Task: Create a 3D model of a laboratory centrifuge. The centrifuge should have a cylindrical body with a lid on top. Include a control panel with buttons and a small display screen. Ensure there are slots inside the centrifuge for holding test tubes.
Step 578:
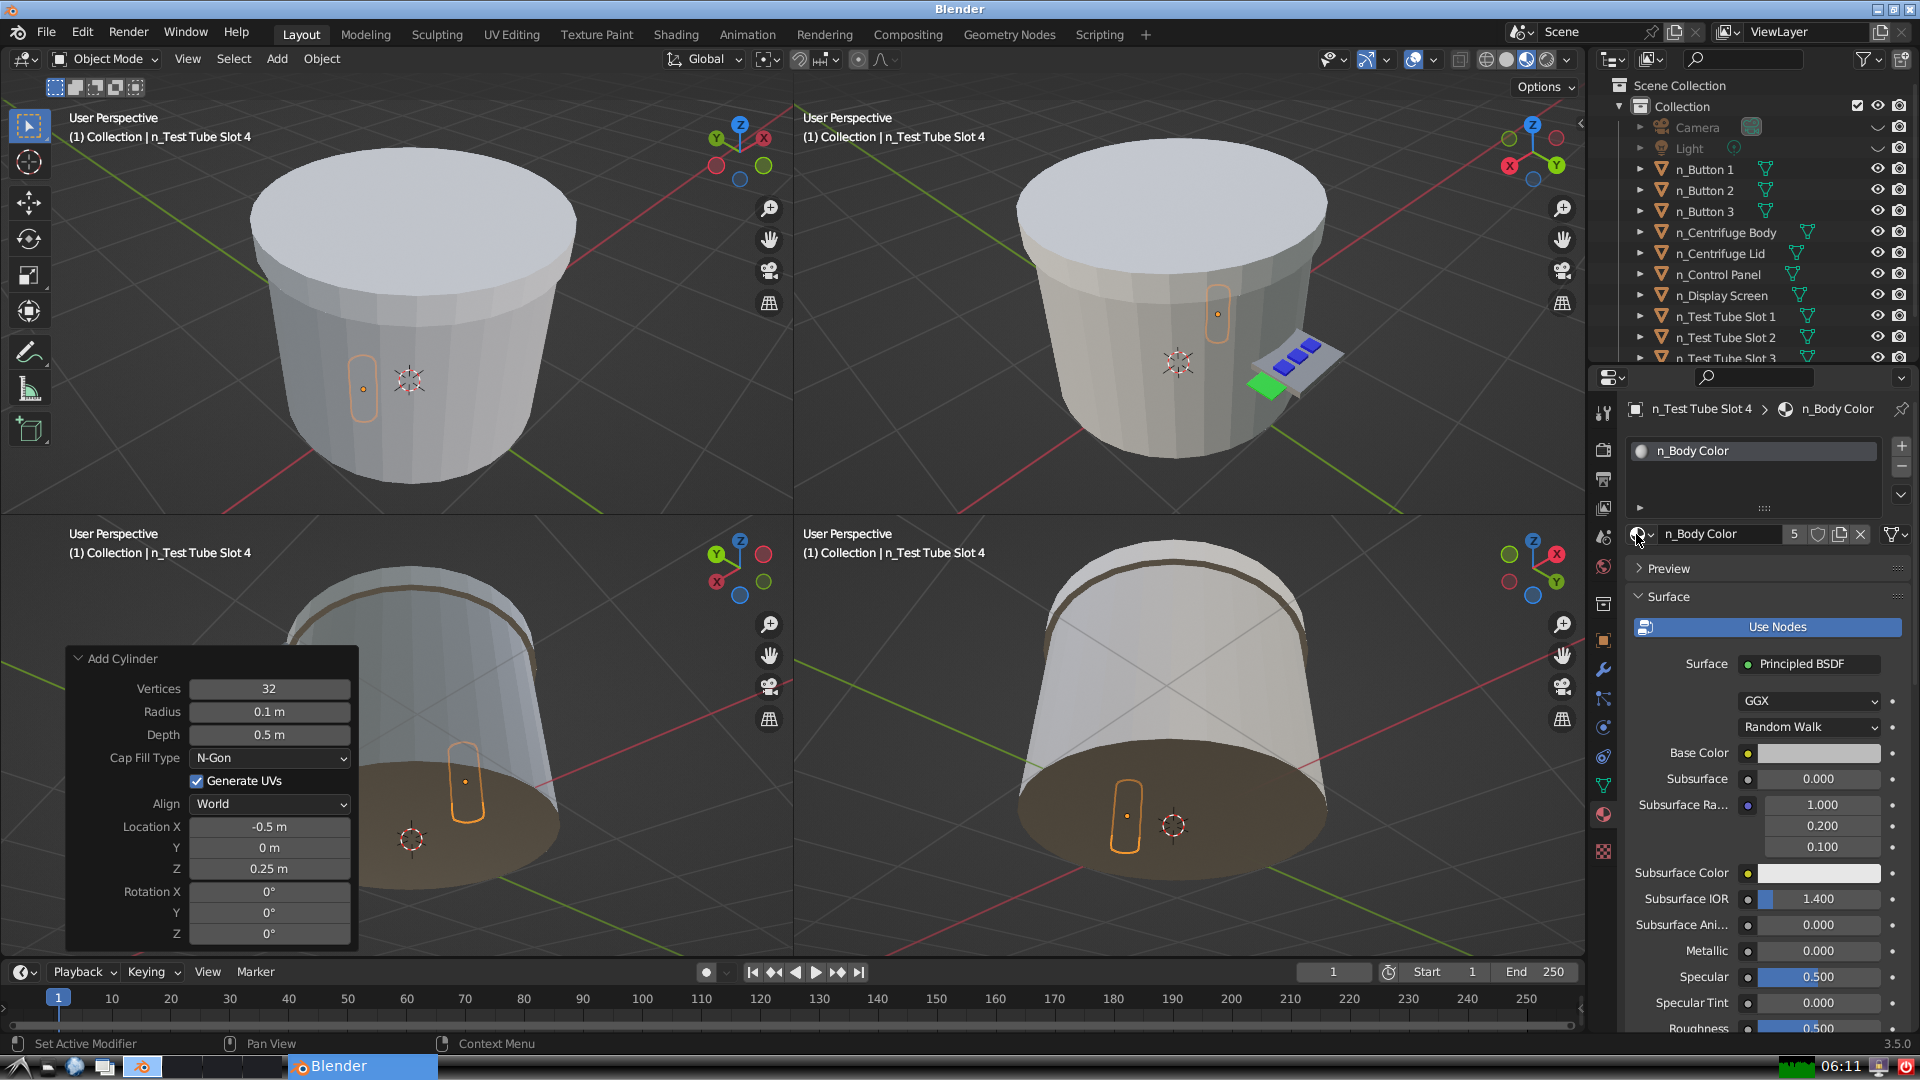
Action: {"mouse_move": [278, 58]}